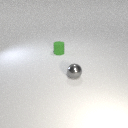
small gray metal sphere in front of small green rubber cylinder